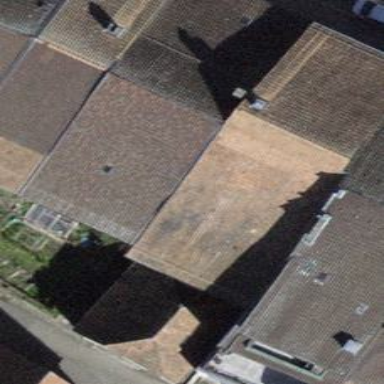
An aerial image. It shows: Building with tiled roof.